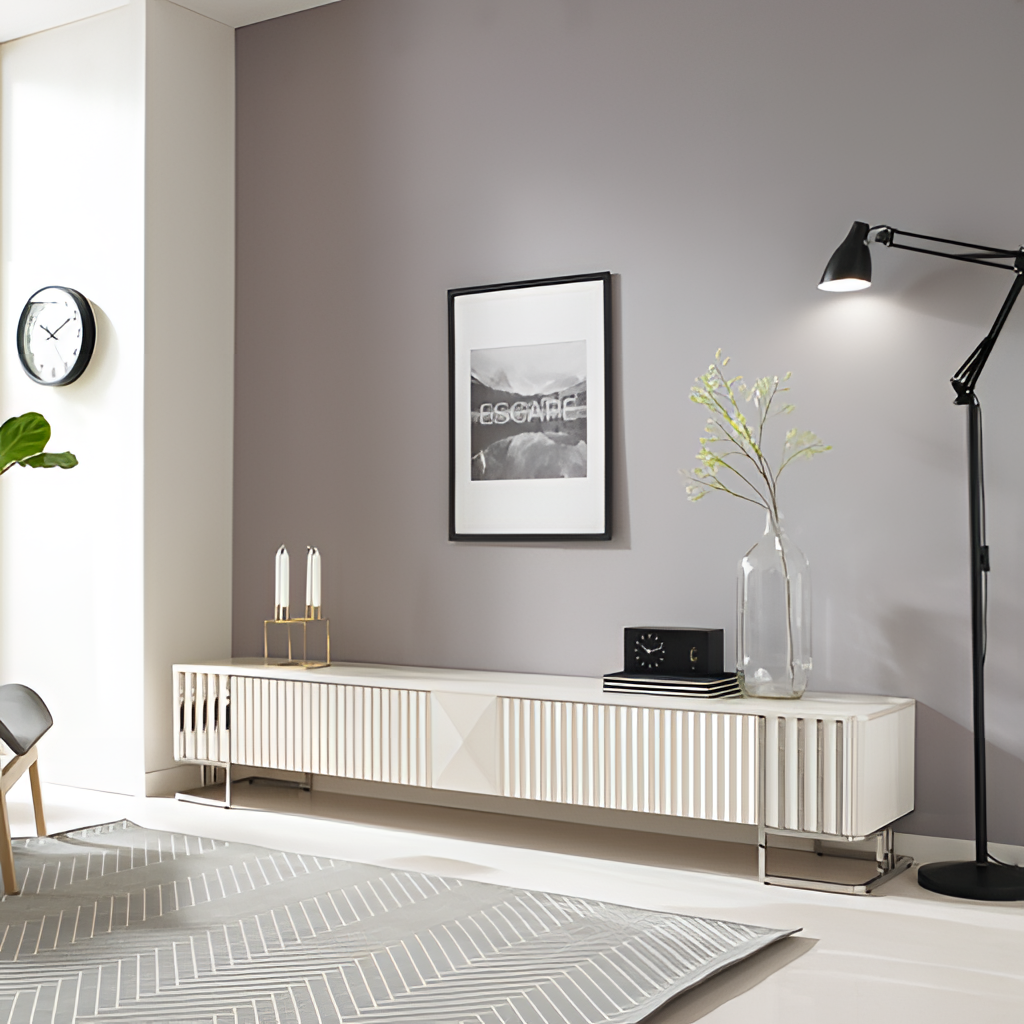
living room, wood media console, paint wallpaper, with vertical two tone pattern, contemporary, gray tile flooring, with large square pattern